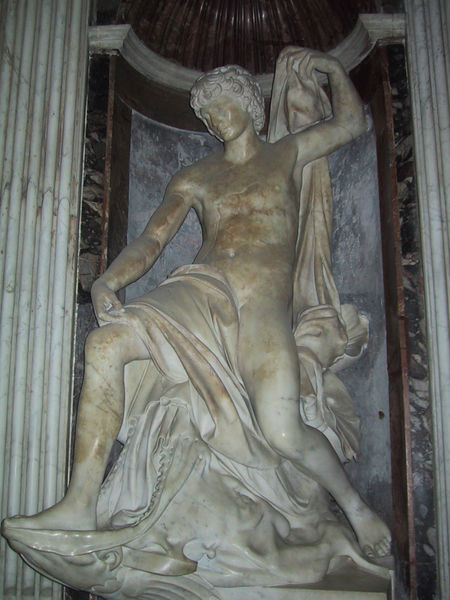
Titel: Jonas
Künstler: Lorenzetto
Standort: Rom, S. Maria del Popolo, Chigi-Kapelle (EU - I - Latium)
Schlagwörter: fuß, kopf, körper, mann, nackt, weiß, brust, finger, geste, haar, marmor, pfeiler, schwarz, säule, blick, rot, tuch, arme, falten, gesicht, leinen, sockel, stein, hals, hände, figur, gewand, haare, pose, sitzend, locken, statue, beine, bein, nabel, bauch, plastik, foto, nische, knabe, schritt, rom, photo, sims, jüngling, antik, griechisch, grotte, muschel, niesche, alabaster, staue, sattue